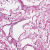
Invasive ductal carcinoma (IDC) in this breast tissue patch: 0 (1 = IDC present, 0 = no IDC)